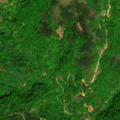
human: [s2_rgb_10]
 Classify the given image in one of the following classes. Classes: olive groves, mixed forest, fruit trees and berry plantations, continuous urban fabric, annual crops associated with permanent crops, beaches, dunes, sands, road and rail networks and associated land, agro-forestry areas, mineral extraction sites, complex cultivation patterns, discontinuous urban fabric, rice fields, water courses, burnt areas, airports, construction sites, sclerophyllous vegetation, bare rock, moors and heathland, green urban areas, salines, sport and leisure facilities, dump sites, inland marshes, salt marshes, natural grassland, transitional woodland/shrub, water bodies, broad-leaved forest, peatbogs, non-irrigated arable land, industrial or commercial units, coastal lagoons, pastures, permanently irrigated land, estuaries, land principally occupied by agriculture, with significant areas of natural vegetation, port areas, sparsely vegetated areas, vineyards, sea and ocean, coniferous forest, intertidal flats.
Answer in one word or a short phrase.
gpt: broad-leaved forest, mixed forest, natural grassland, transitional woodland/shrub